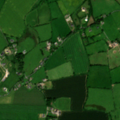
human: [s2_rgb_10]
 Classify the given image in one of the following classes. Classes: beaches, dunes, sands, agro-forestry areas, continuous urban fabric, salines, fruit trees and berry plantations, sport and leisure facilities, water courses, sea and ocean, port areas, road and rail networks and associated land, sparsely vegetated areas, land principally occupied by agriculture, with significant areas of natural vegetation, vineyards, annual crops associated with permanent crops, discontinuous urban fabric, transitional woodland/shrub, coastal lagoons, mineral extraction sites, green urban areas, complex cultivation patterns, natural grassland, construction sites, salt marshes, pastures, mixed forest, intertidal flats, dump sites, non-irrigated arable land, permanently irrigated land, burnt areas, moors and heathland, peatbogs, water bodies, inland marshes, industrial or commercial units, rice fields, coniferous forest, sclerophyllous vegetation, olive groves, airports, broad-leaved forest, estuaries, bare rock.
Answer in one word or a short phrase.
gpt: non-irrigated arable land, pastures